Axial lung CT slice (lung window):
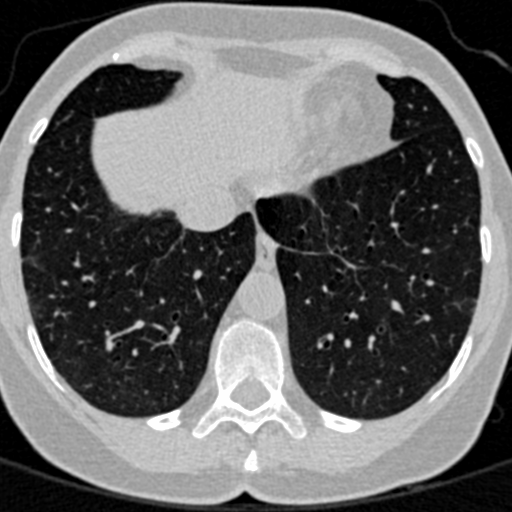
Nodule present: no